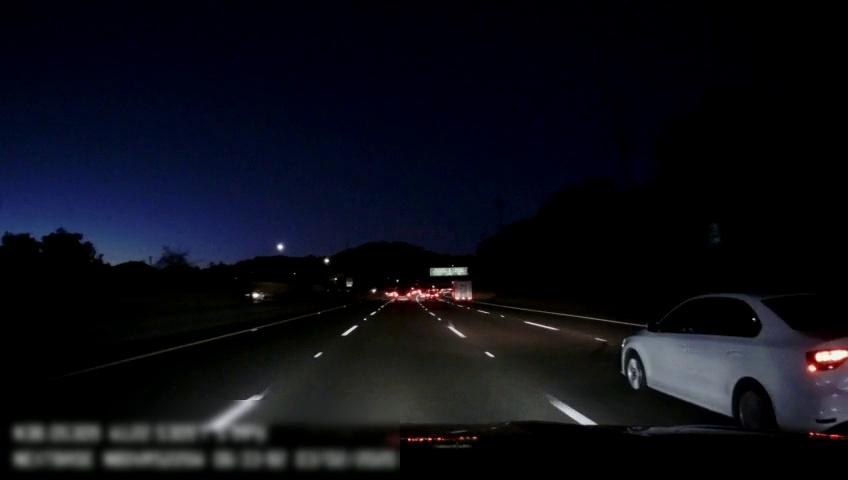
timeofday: Night
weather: Other
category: Drivable Space
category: Vehicles | Car
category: Vehicles | Other LV
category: Vehicles | Car
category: Vehicles | SUV
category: Vehicles | Car
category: Lanes | Alternate Lane
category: Lanes | Current Lane
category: Lanes | Current Lane
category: Lanes | Alternate Lane
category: Lanes | Alternate Lane
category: Traffic | Signs
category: Traffic | Signs
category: Traffic | Signs